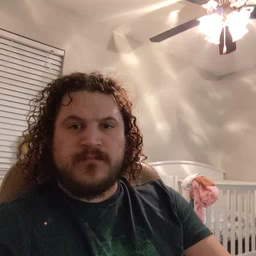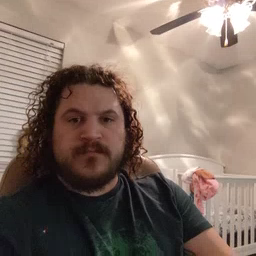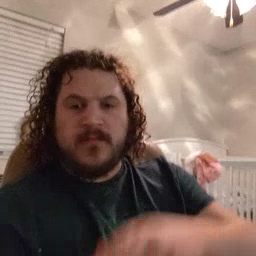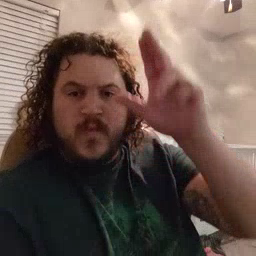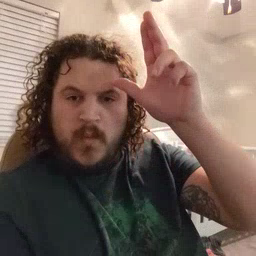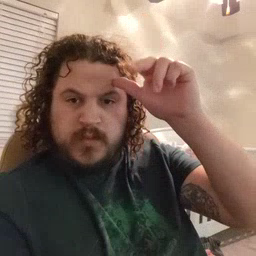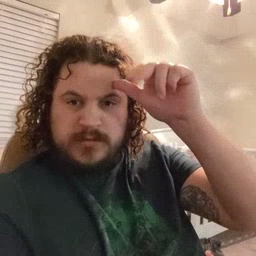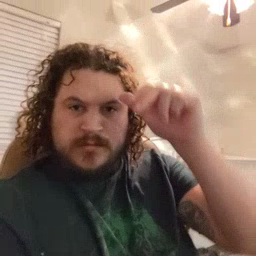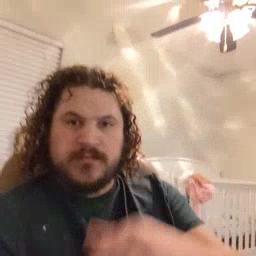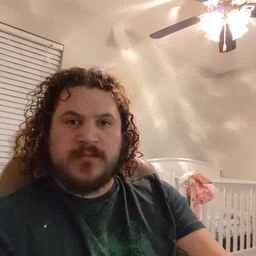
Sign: horse